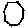
Label: hexagon